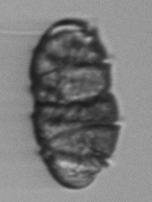
Label: Margalefidinium